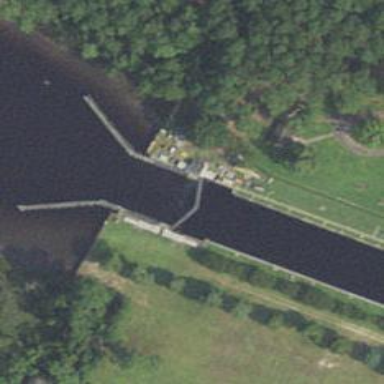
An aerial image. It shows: Lock gate along waterway.